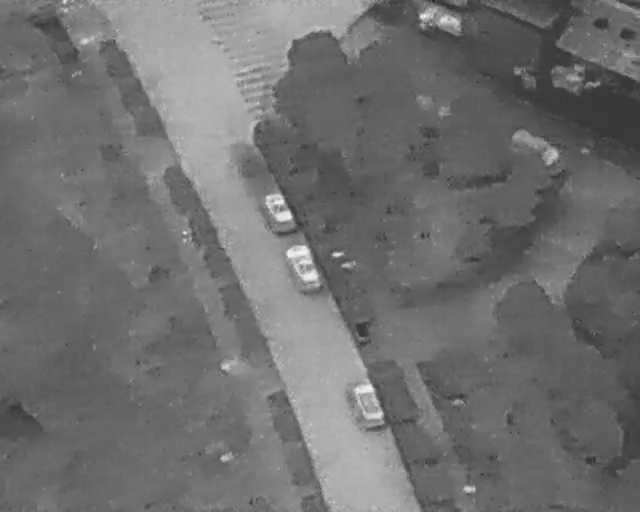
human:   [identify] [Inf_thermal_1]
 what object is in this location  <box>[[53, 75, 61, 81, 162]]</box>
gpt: <ref>1 medium car at the bottom</ref>